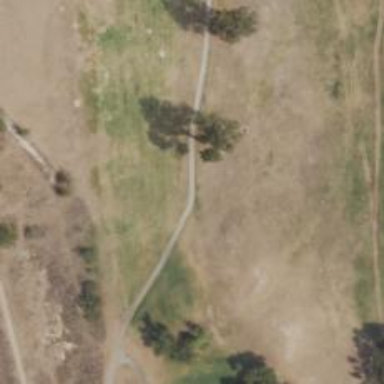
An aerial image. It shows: Well-maintained path in golf course.